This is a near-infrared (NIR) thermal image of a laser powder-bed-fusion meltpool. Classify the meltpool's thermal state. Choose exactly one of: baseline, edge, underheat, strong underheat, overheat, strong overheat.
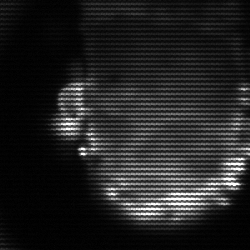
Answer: baseline